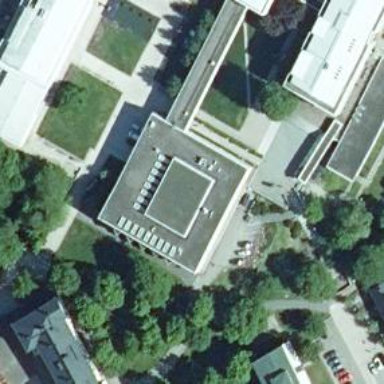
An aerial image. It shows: Building with gravel roof.